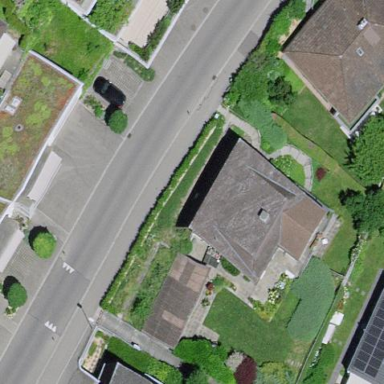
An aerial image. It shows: Simple house.